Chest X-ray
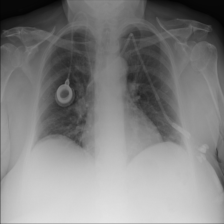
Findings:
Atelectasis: negative
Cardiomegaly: negative
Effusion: negative
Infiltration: negative
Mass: negative
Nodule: negative
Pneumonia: negative
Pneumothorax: negative
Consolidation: negative
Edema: negative
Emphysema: negative
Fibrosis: negative
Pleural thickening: negative
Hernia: negative